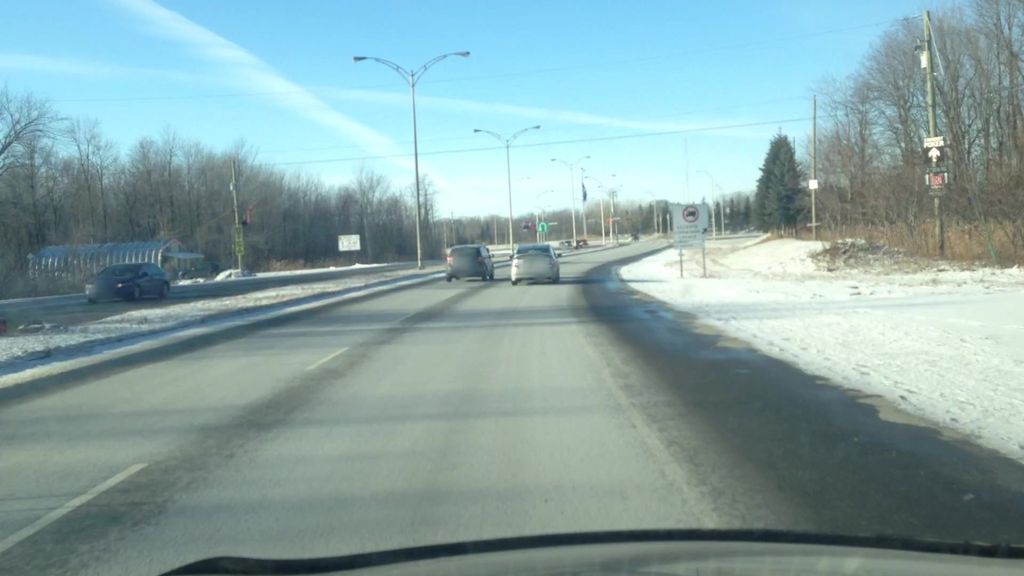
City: montreal